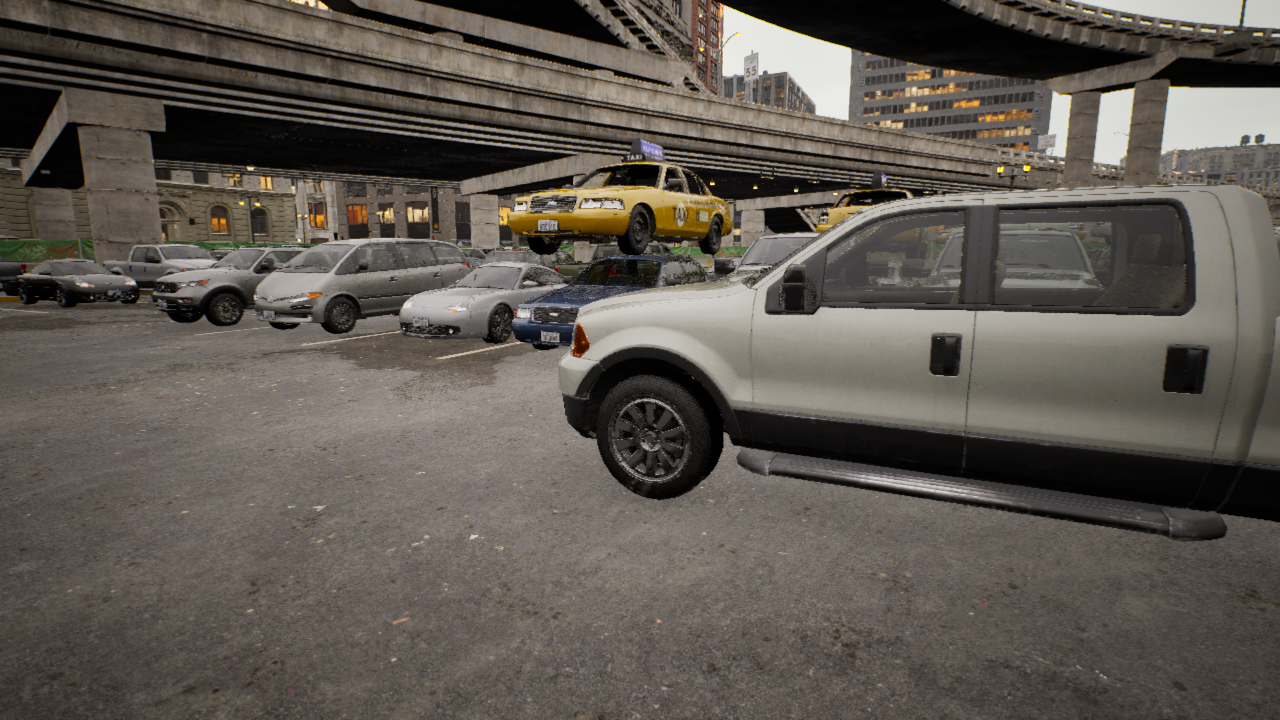
Venue: arterial
Lighting: golden hour
Vehicle rig: pickup